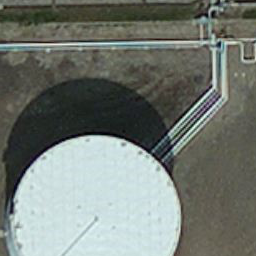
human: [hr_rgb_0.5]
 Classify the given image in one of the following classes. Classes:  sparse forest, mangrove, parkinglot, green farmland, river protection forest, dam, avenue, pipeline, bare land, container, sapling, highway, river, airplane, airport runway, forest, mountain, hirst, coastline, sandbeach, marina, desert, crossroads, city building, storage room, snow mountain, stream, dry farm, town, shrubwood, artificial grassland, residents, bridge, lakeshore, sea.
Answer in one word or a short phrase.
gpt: storage room